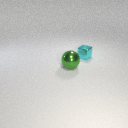
large green metal sphere to the left of small cyan metal cube